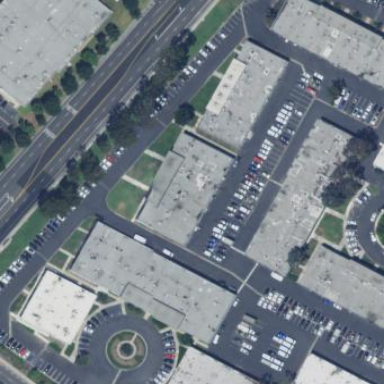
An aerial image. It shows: Commercial building.